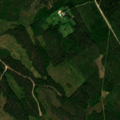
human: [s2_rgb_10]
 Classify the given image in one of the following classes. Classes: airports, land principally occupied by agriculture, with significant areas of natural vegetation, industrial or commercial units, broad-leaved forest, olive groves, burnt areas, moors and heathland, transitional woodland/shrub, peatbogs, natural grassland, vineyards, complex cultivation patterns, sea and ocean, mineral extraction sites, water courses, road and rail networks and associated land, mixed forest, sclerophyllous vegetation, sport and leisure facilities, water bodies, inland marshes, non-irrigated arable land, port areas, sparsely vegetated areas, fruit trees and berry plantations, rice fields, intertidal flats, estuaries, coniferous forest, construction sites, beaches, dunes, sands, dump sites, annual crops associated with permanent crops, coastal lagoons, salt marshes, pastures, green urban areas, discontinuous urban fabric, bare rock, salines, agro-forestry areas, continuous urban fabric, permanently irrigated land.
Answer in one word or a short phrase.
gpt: coniferous forest, mixed forest, transitional woodland/shrub